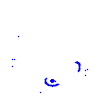
Particle: proton